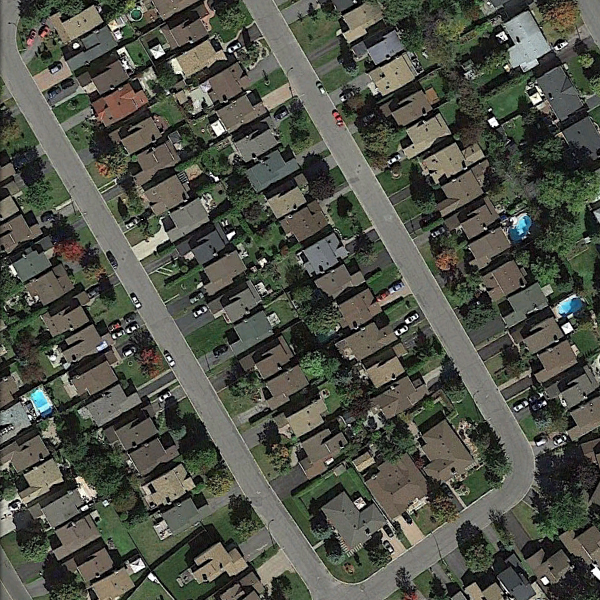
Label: DenseResidential